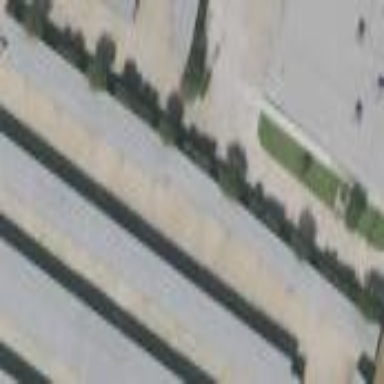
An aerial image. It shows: Warehouse with flat roof.